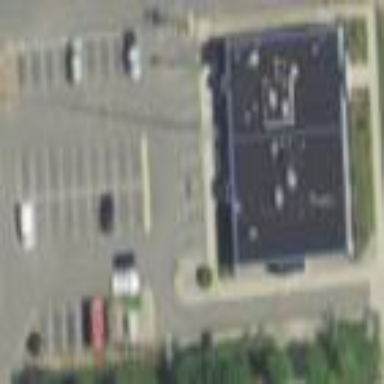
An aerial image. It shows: Police facility.